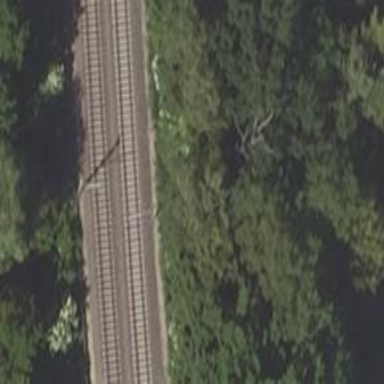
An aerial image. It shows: Railway with electrified contact lines.